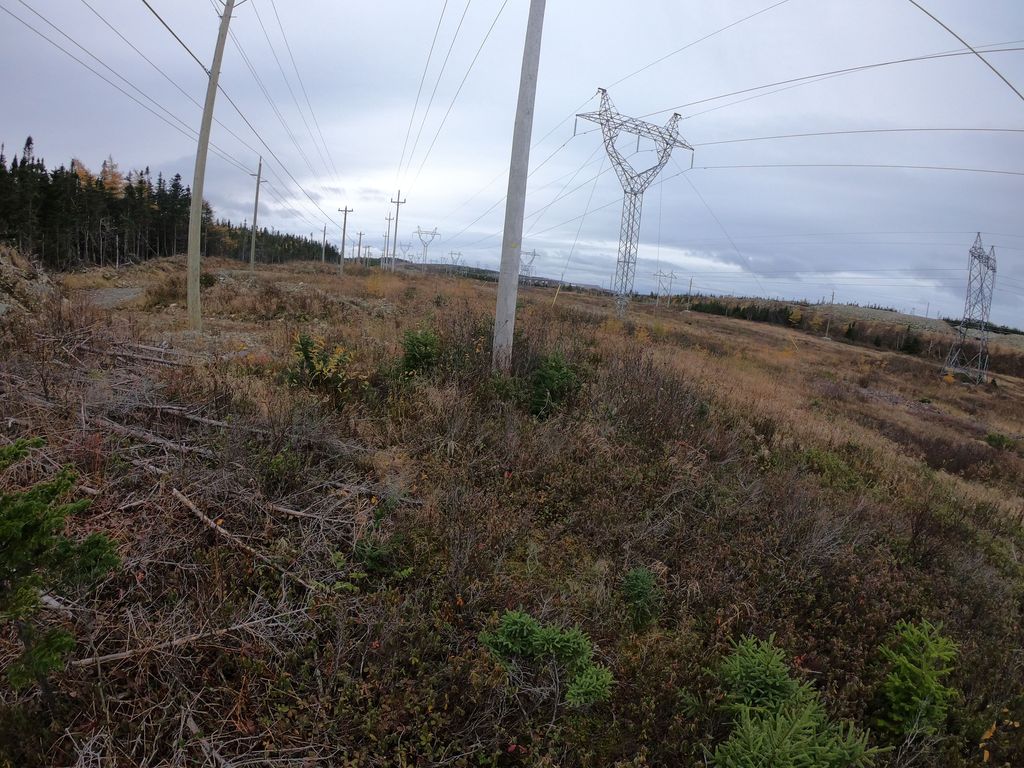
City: st_johns